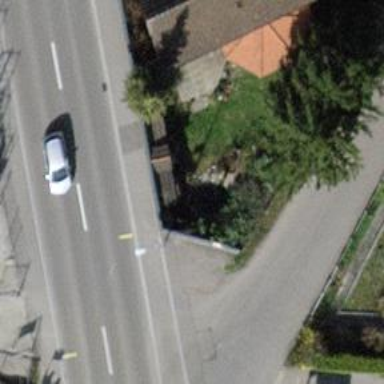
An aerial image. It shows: Bus stop with platform for public transport.